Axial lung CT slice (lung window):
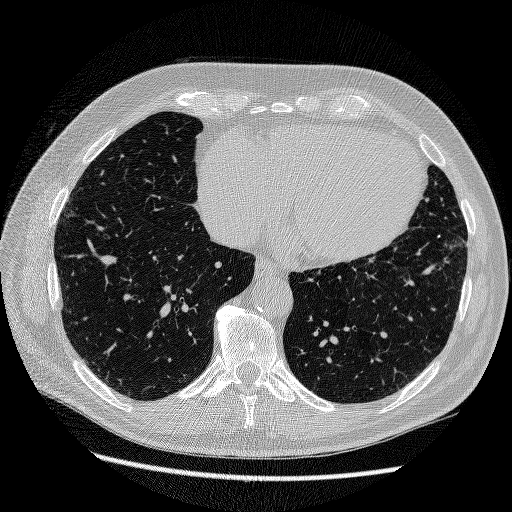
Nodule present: no